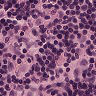
Metastatic tissue present: no